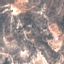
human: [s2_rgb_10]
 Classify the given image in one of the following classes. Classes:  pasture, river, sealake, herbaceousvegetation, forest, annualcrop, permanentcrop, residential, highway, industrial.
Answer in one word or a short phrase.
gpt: HerbaceousVegetation